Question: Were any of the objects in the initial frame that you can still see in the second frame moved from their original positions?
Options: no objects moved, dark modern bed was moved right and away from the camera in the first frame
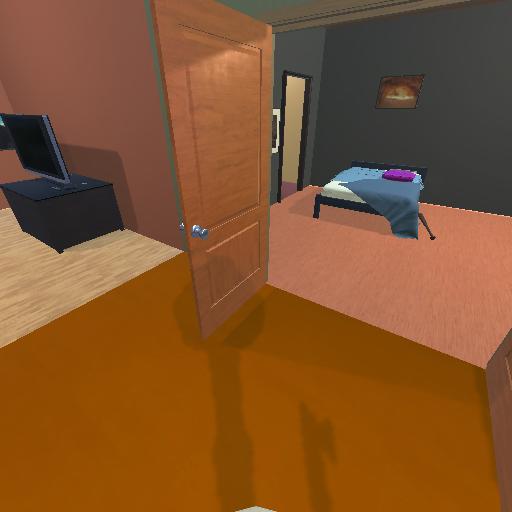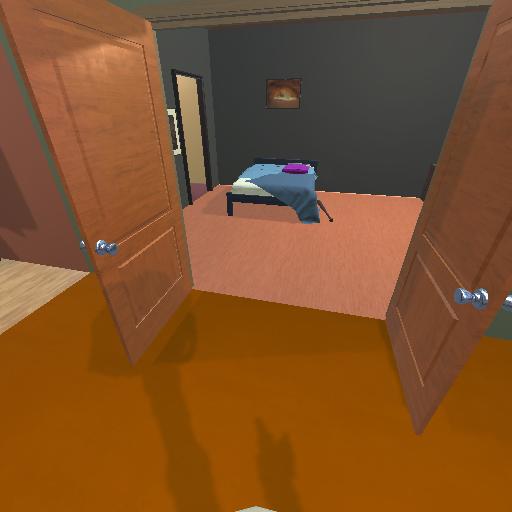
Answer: no objects moved